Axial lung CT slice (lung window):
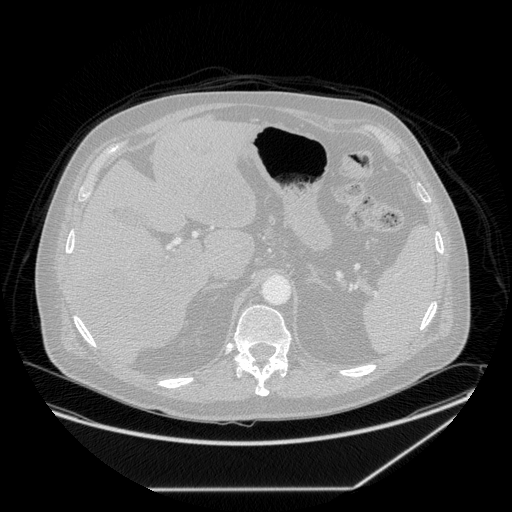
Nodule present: no